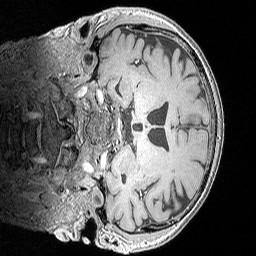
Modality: MP2RAGE
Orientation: coronal
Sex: male
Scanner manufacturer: siemens
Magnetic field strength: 3 T
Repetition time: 5 s
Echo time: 0.00292 s